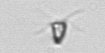
Label: Pyramimonas